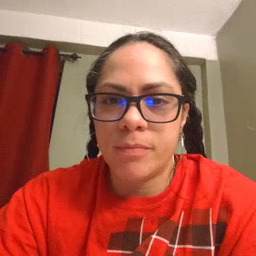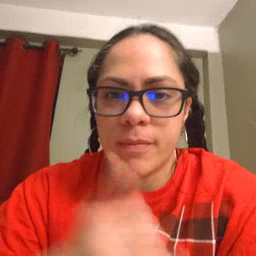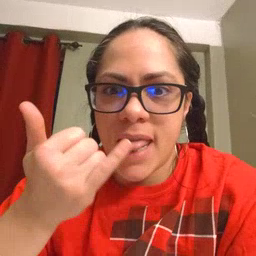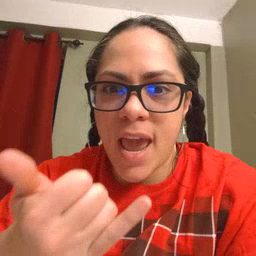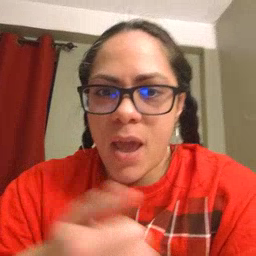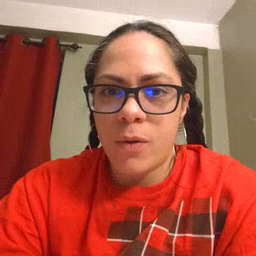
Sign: now